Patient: sex F, age 63
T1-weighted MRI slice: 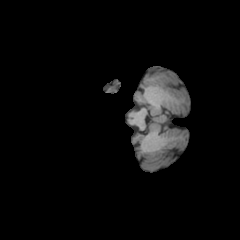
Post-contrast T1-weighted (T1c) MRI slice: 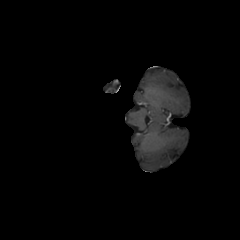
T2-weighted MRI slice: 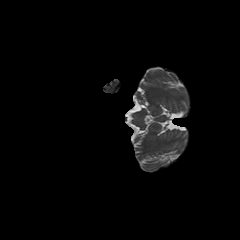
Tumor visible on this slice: no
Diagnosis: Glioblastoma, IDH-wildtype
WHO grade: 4